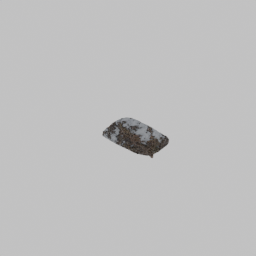
Label: nature